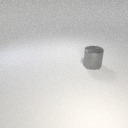
large gray metal cylinder